Question: I have multiple lists that I want to display within a tab on a web page. I want it to look like . There are 7 lists - the one on the left is really long. The rest are all the same size and I want them to appear in nice order. Note * The list on the far left will stretch further down then the two stacked rows.
I have tried this -- but it does not seem to be working...Thoughts on another way?
'''
<table id="Lists">
<tr>
<td rowspan="2"><ol id="Long_List"></ol></td>
<td><ol id="a_List"></ol></td>
<td><ol id="b_List"></ol></td>
<td><ol id="c_List"></ol></td>
</tr>
<tr>
<td><ol id="d_List"></ol></td>
<td><ol id="e_List"></ol></td>
<td><ol id="f_List"></ol></td>
</tr>
</table>
'''
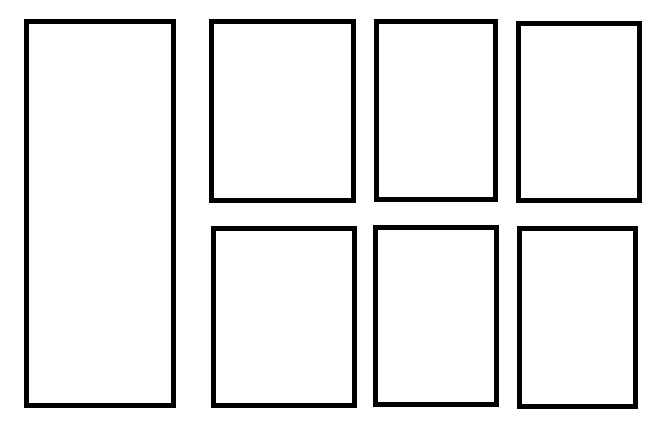
Answer: Get rid of the table and wrap all your lists in '<div>'s
Use css to 'float: left' on the 1st div and 'float: right' on all the rest.